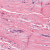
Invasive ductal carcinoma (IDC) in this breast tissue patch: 0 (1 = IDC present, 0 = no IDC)